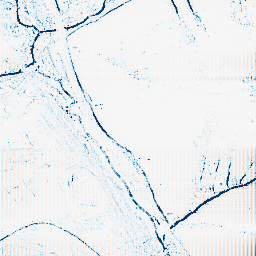
Category: morphological
Decomposition family: morphological_square
Decomposition parameters: operation: closing
size: 3
Upsampling method: fft_zeropad
Upsampling parameters: scale: 2
Upsampling scale: 2